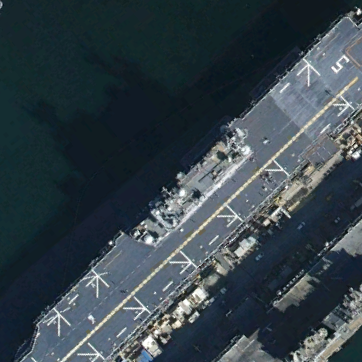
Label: Wasp-class_assault_ship